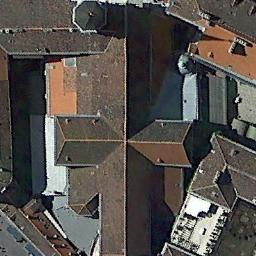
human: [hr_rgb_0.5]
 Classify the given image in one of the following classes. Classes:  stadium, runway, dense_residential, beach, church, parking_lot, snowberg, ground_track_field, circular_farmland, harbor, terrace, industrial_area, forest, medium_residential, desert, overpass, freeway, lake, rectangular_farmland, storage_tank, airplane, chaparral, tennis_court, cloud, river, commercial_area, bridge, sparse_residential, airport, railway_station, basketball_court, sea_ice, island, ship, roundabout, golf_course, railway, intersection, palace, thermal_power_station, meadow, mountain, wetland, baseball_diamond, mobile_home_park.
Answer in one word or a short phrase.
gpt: church